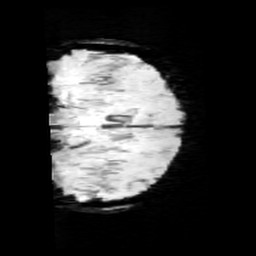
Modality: minIP
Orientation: coronal
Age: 9
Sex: female
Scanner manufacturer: siemens
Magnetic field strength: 3 T
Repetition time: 0.027 s
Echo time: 0.02 s